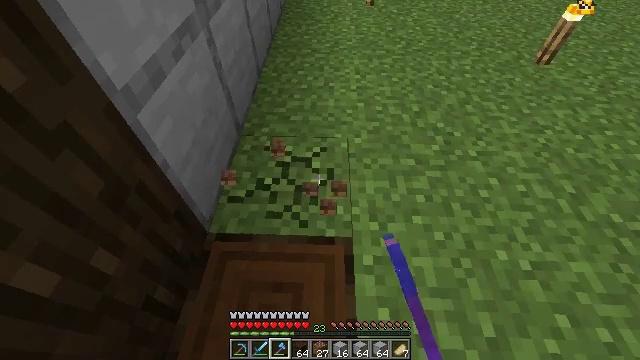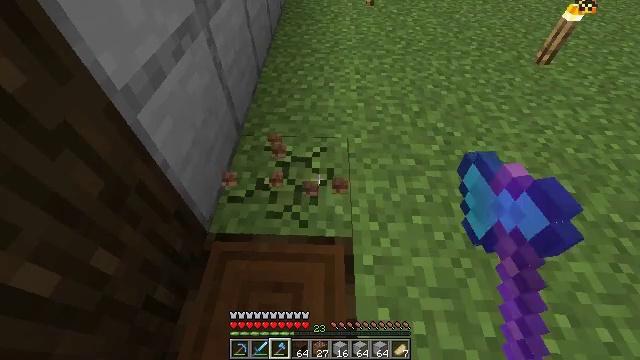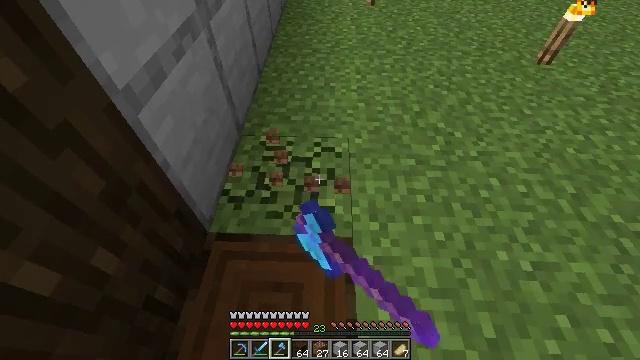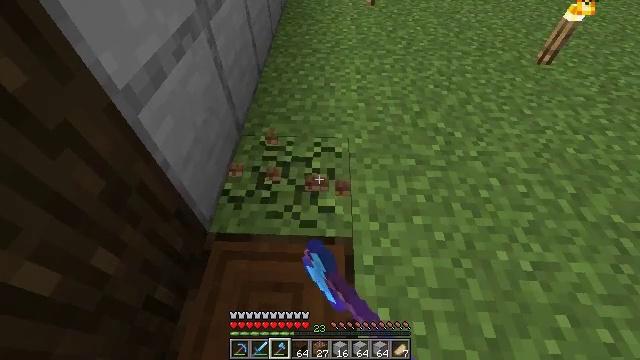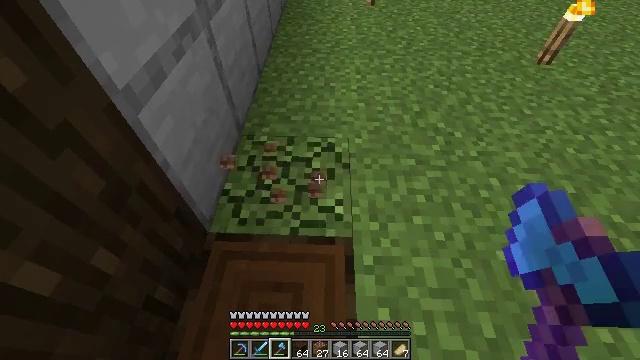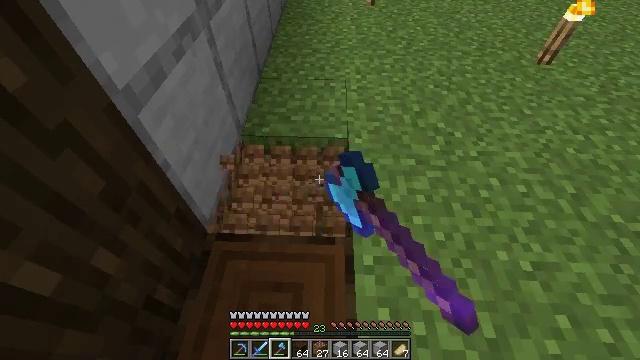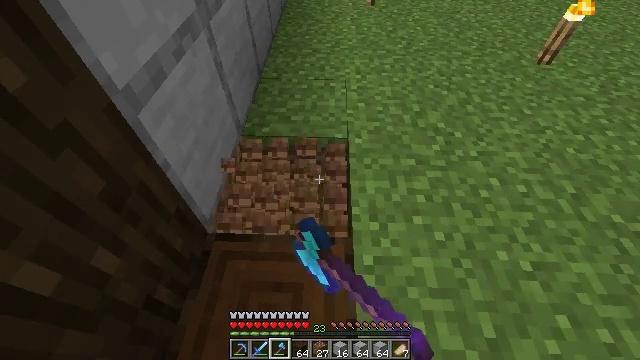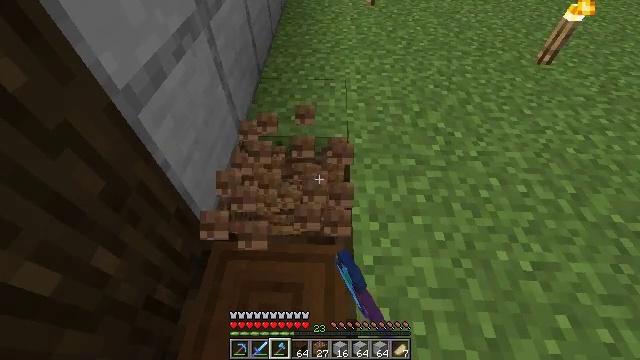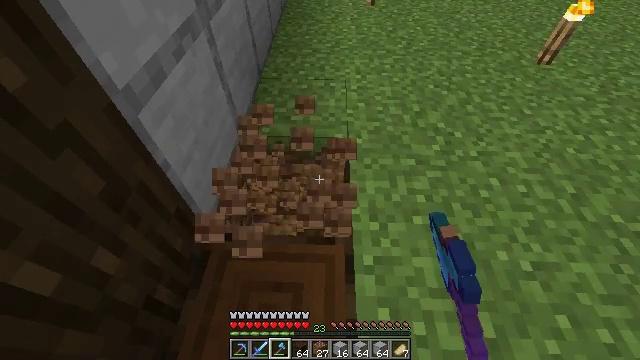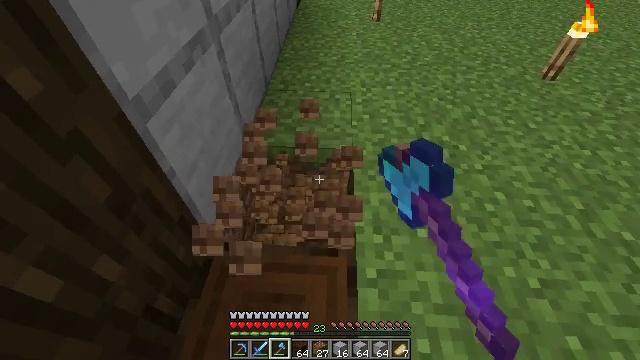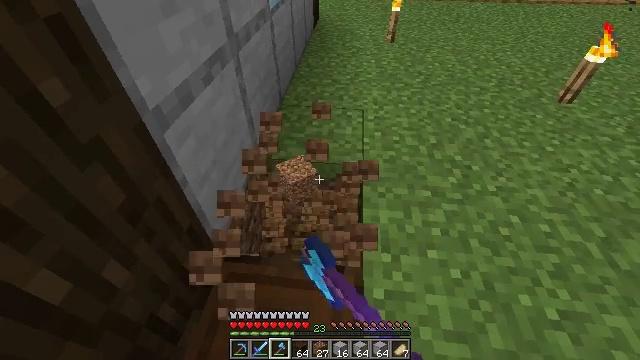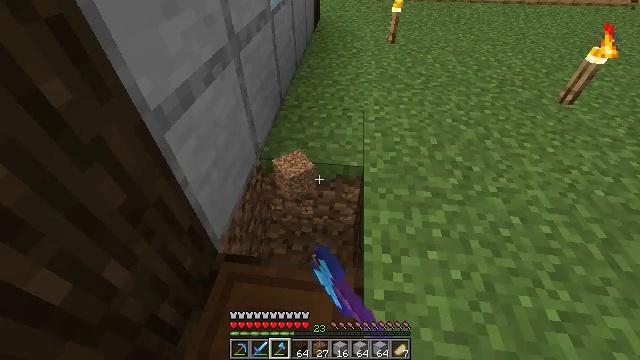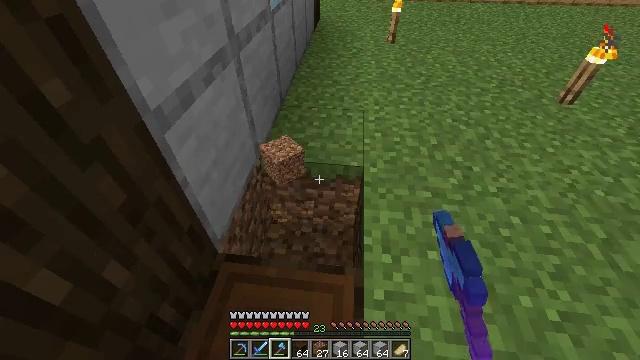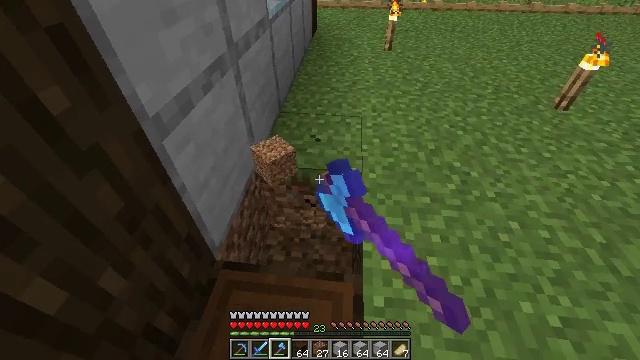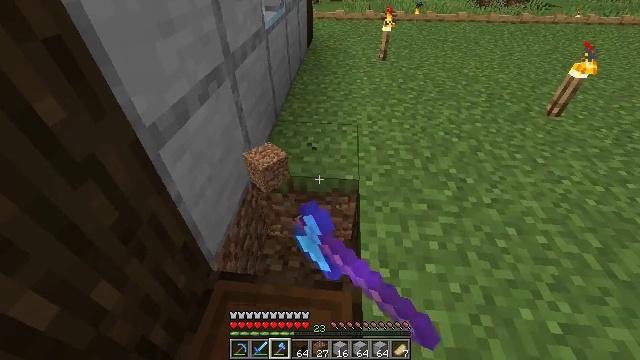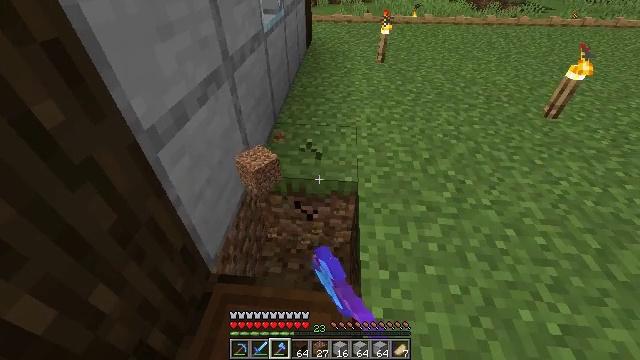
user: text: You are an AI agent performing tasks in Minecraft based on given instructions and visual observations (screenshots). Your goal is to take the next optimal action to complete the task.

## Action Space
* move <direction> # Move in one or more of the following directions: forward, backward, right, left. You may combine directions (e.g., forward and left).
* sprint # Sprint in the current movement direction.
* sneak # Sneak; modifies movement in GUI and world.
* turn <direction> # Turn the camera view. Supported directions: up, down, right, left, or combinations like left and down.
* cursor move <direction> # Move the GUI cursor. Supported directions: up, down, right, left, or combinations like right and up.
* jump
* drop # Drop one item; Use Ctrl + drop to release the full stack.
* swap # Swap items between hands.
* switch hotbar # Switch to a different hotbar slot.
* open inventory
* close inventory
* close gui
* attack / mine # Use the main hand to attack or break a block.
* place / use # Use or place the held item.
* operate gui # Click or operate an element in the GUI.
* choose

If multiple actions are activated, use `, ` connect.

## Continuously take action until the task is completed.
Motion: motion action
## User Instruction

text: Dig up the grass block for dirt.
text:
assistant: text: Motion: attack / mine
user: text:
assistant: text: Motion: attack / mine
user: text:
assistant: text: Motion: attack / mine
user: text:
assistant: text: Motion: attack / mine
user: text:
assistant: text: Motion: attack / mine
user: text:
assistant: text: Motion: attack / mine
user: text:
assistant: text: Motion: attack / mine
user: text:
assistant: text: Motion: attack / mine
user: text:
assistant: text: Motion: turn left and up, attack / mine
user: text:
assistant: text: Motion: turn left and up, attack / mine
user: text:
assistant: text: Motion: attack / mine
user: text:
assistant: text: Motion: attack / mine
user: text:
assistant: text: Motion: turn up, attack / mine
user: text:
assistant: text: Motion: turn up, attack / mine
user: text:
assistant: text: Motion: attack / mine
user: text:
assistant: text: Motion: attack / mine
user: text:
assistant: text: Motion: attack / mine
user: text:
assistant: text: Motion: attack / mine
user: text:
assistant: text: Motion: attack / mine
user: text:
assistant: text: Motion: attack / mine
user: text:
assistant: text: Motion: attack / mine
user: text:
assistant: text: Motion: move forward, attack / mine
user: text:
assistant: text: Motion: move forward, attack / mine
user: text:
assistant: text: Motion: move forward, attack / mine
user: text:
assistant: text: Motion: move forward, attack / mine
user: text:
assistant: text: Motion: attack / mine
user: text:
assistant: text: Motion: attack / mine
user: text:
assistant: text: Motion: attack / mine
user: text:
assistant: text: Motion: attack / mine
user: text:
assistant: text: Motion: attack / mine